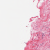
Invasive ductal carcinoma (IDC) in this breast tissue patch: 0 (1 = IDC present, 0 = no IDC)